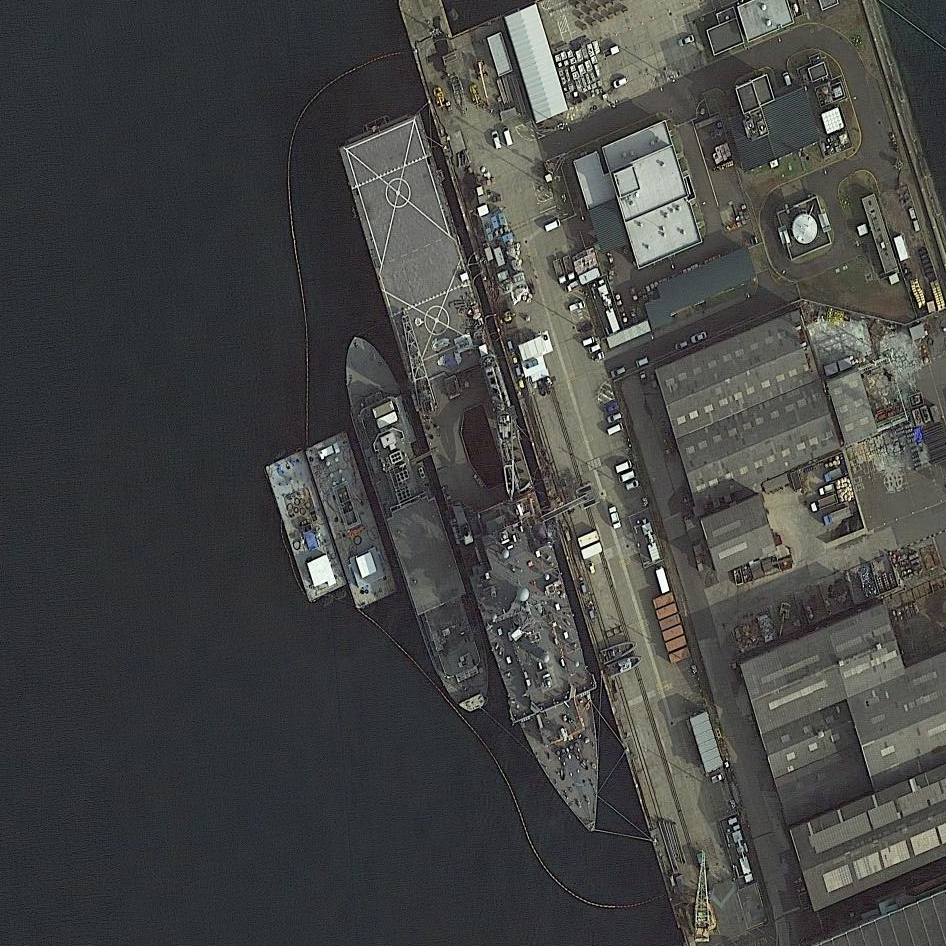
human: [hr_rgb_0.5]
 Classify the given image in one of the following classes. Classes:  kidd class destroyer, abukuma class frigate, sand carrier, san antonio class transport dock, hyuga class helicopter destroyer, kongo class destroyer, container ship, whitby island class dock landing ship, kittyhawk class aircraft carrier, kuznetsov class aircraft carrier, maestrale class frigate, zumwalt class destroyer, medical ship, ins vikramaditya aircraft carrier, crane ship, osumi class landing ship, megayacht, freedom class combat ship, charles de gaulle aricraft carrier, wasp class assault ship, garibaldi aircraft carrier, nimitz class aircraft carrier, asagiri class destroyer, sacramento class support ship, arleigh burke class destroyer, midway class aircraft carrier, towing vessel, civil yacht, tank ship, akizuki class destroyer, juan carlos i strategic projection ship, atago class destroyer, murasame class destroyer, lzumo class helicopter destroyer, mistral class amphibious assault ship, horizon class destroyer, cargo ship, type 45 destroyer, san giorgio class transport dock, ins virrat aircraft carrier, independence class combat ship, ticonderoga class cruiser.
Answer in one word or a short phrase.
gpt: Whitby Island class dock landing ship